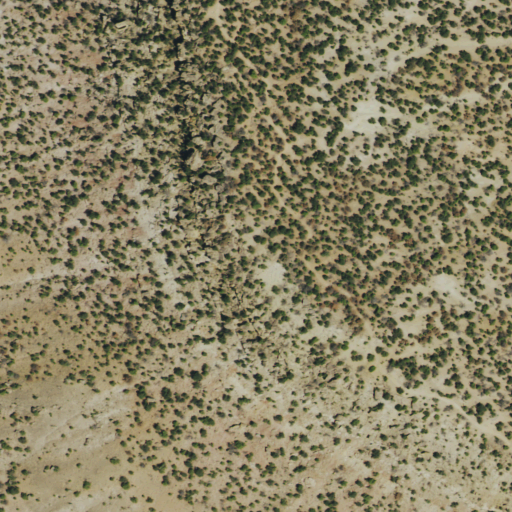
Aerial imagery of mountain in Colorado named Ninemile Hill containing evergreen forest and shrub